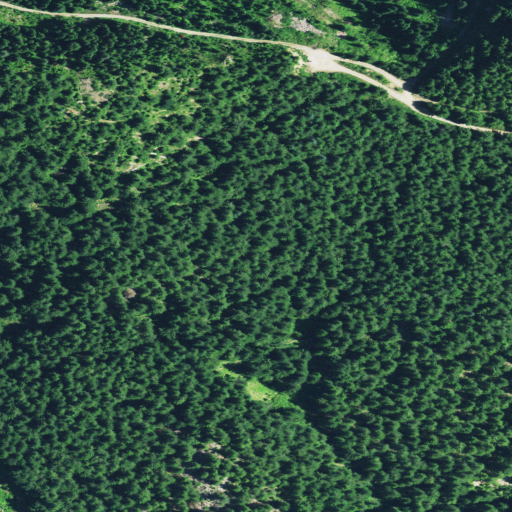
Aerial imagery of gap in Oregon named Arrowhead Saddle containing only grassland